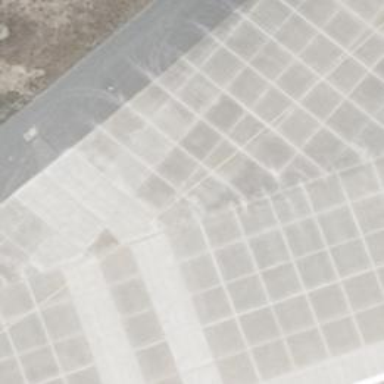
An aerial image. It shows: Taxiway at the airport with concrete surface.